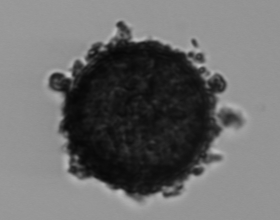
Label: Thalassiosira_TAG_external_detritus